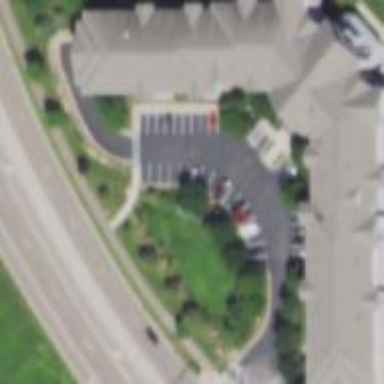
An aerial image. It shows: Building with hipped roof.